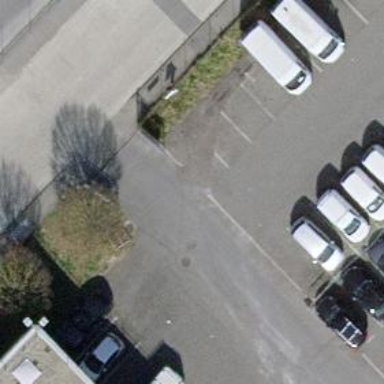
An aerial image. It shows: Road serving as parking aisle.